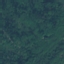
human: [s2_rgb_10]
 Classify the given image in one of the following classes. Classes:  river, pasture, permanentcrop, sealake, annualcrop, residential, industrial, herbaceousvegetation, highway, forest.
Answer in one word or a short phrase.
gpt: Forest